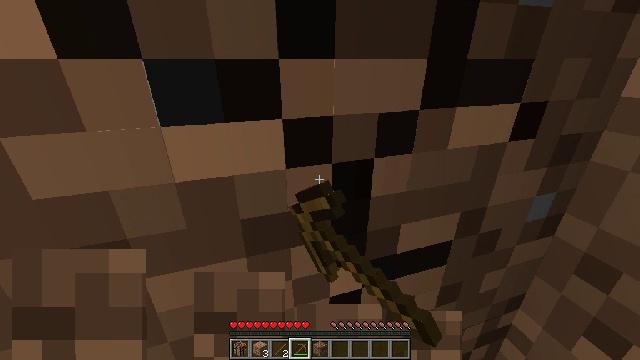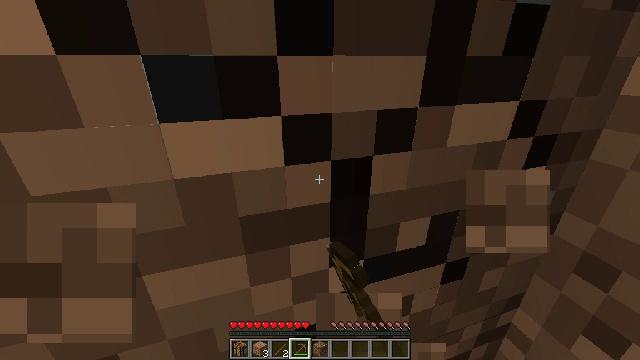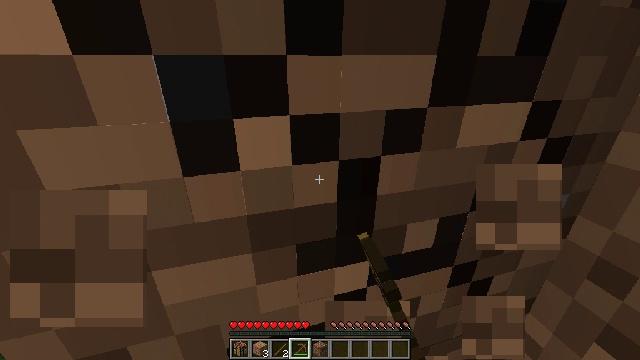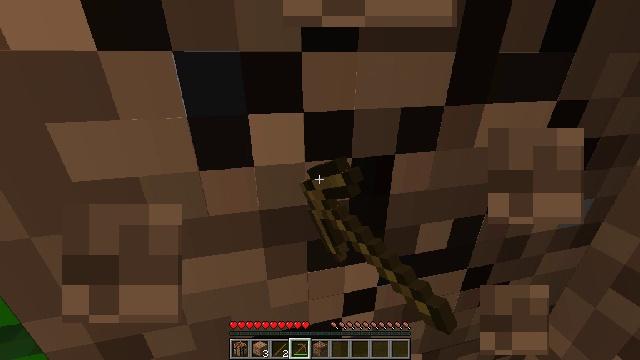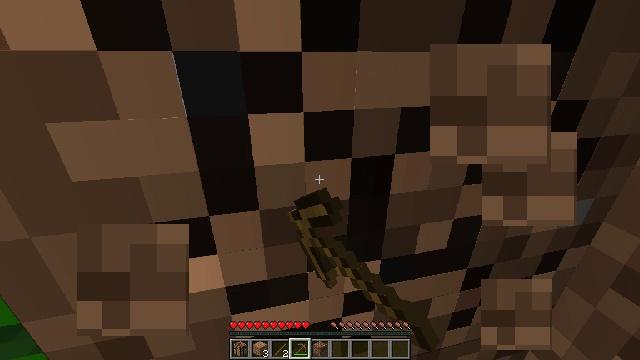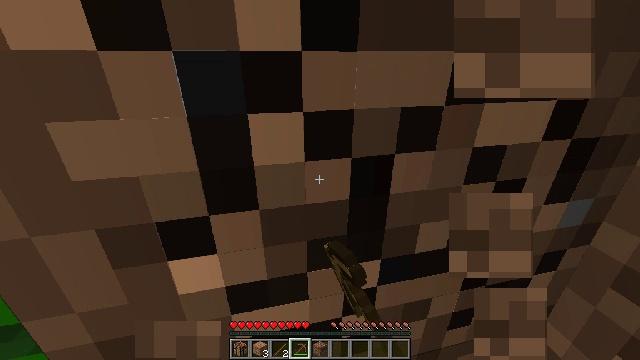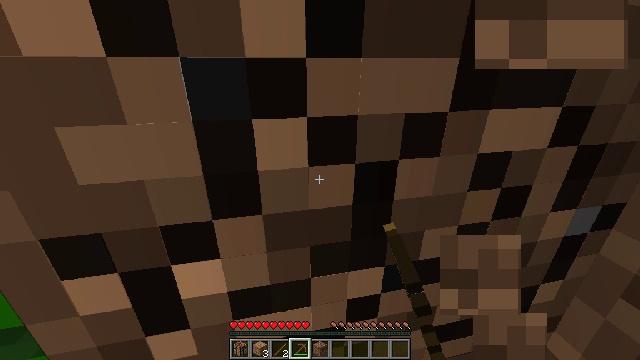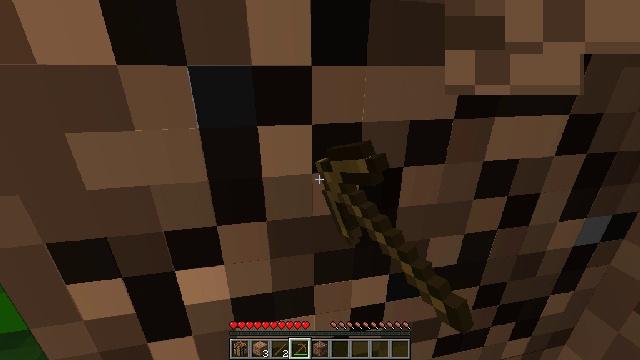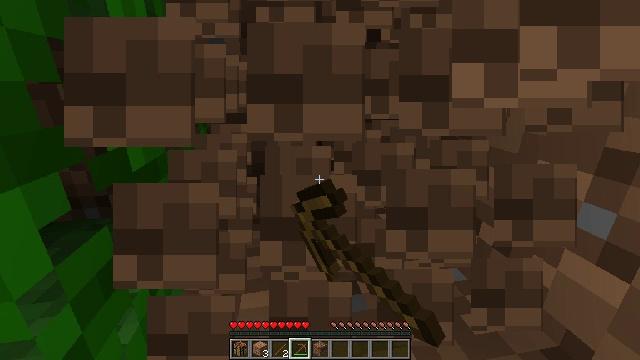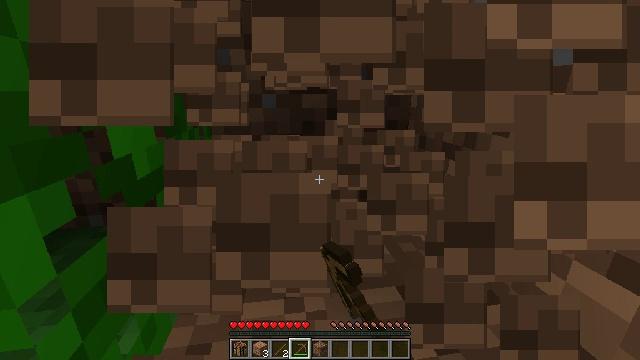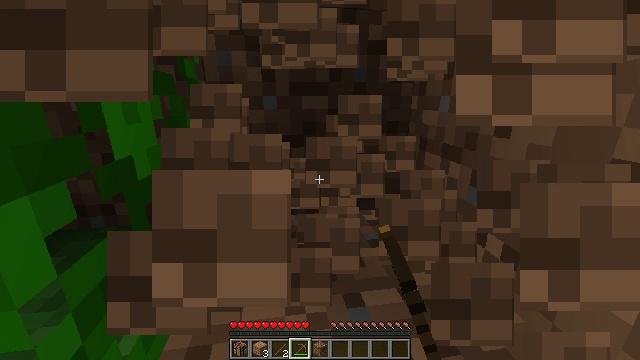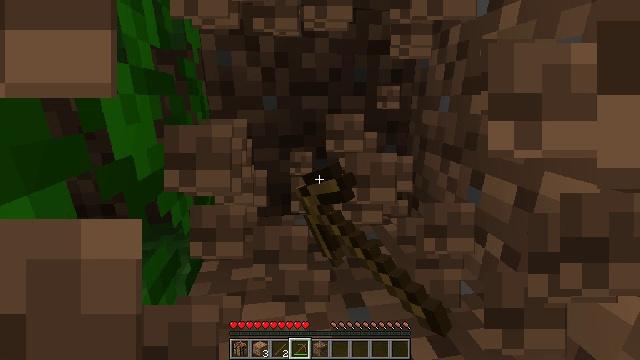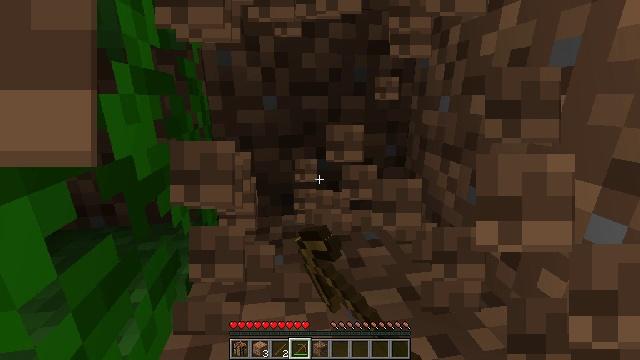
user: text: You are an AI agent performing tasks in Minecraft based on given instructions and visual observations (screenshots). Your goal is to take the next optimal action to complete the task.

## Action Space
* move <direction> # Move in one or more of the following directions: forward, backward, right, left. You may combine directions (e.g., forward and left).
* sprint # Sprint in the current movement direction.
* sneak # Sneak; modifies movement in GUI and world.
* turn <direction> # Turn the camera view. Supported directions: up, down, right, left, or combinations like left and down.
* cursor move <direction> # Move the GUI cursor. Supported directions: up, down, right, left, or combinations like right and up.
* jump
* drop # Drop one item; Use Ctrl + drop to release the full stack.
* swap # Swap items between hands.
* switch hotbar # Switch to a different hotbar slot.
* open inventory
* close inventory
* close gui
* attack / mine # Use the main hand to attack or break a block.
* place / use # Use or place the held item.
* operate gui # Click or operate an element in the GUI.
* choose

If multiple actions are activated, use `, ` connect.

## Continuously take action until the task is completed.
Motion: motion action
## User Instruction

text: Break the grass block.
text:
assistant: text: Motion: attack / mine
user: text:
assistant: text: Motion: turn left, attack / mine
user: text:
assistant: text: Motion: turn left, attack / mine
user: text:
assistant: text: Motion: attack / mine
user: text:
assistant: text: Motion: attack / mine
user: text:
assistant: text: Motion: turn up, attack / mine
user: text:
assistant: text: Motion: turn left and up, attack / mine
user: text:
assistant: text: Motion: turn left and up, attack / mine
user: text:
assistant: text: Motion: turn up, attack / mine
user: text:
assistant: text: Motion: attack / mine
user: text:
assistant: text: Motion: attack / mine
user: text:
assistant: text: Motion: attack / mine
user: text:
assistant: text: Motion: attack / mine